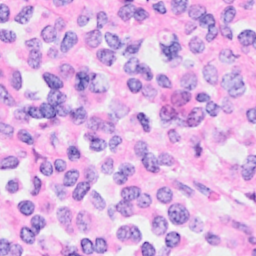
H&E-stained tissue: Breast